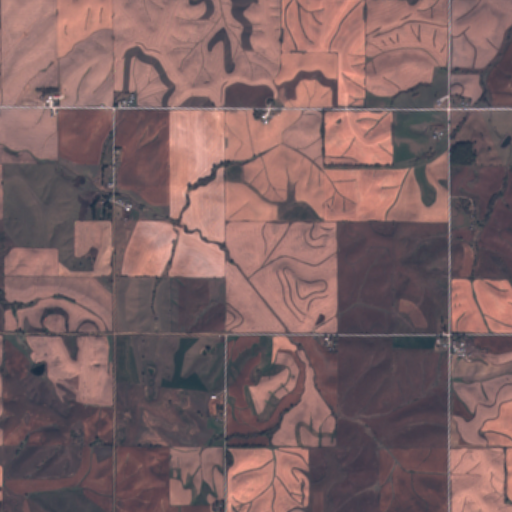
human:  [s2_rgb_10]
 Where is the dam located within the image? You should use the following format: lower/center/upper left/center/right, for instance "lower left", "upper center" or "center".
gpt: The dam is located in the upper right of the image.
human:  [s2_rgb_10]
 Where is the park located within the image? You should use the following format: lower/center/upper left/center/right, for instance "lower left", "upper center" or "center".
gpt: The park is located in the upper right of the image.
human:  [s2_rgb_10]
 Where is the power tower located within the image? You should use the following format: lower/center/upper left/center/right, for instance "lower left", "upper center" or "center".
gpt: There is no power tower in the image.